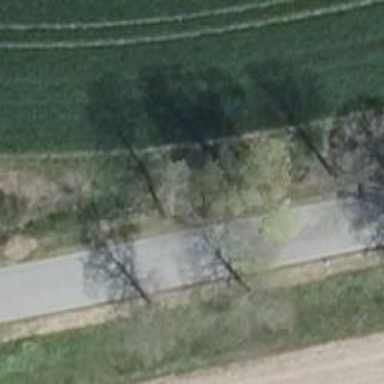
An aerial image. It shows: Deciduous broadleaved tree.